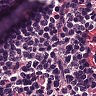
Metastatic tissue present: no